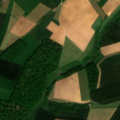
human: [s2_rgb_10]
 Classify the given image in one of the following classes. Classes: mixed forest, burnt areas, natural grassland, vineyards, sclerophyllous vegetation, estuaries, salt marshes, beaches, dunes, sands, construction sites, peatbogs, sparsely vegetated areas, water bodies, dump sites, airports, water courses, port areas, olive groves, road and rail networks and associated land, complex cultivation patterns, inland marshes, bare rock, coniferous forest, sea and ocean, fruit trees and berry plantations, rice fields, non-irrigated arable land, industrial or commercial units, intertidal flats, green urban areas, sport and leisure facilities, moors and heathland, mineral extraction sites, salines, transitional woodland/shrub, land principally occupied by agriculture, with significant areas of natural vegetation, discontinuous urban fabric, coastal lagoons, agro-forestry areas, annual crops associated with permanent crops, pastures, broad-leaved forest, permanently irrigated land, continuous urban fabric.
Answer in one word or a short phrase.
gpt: non-irrigated arable land, pastures, complex cultivation patterns, broad-leaved forest